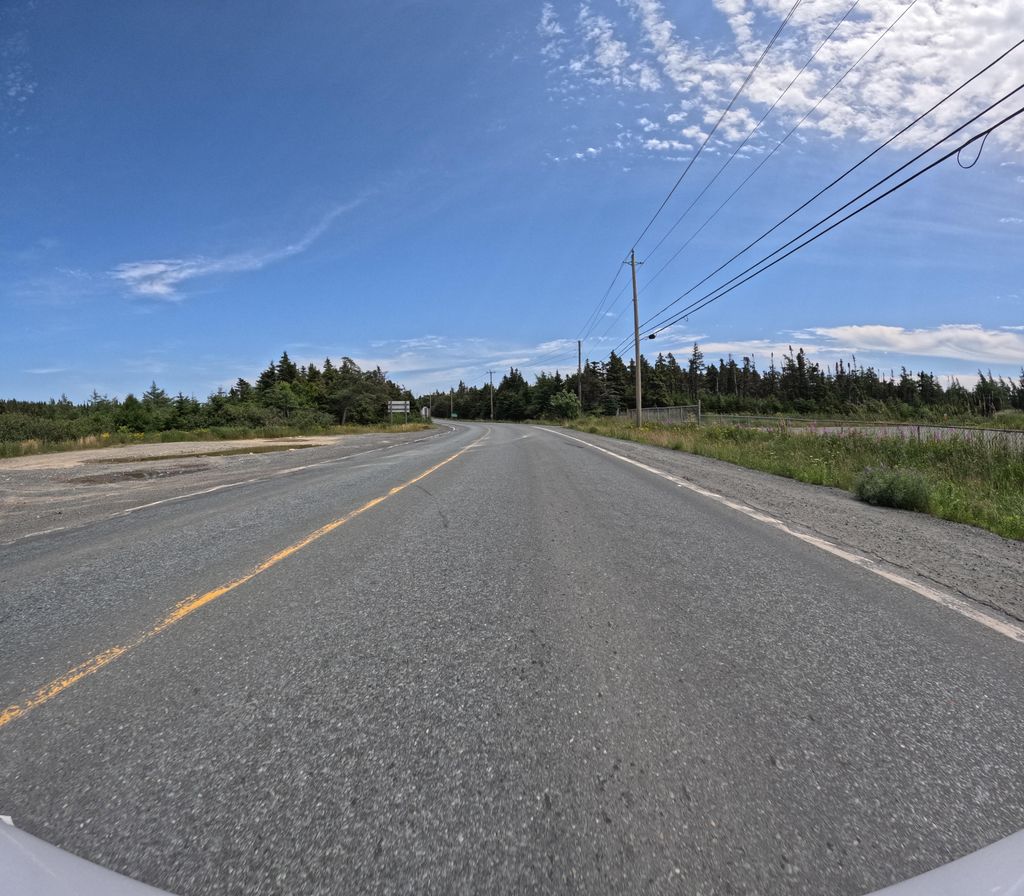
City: st_johns